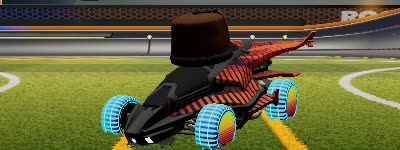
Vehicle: aftershock